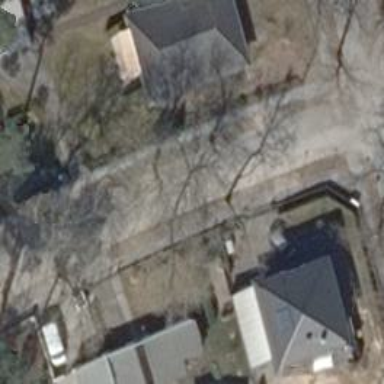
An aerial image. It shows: Residential road with separate sidewalks on both sides.